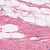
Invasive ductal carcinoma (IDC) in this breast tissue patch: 0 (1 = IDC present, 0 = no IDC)